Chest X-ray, AP view. Patient: 70 years old, sex M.
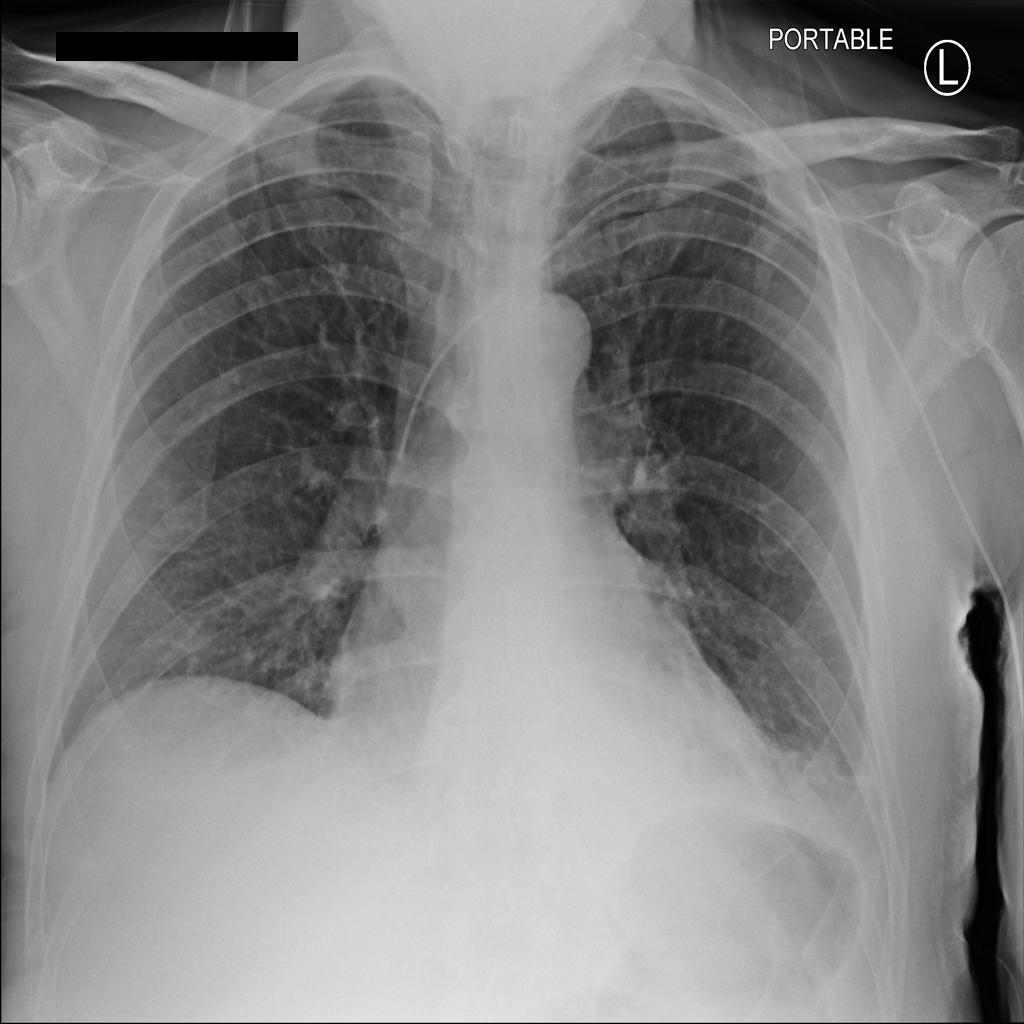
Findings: Atelectasis, Infiltration